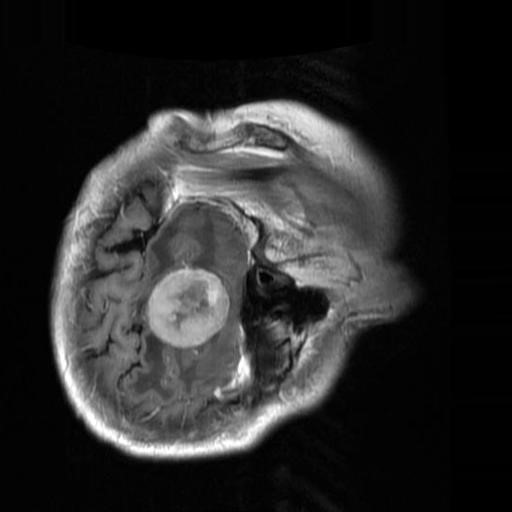
Label: brain_menin